Interaction volume radius: 5 \u00c5
Interaction volume height: 10 \u00c5
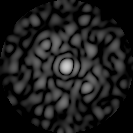
Disorder parameter: 0.8646